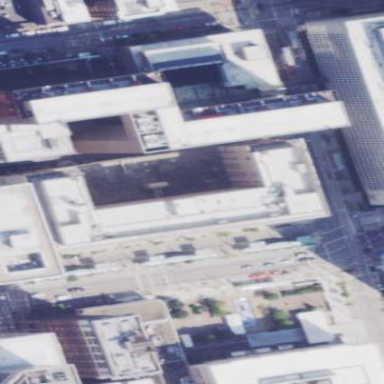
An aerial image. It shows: Public courthouse building.